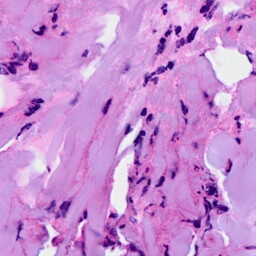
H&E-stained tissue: Breast